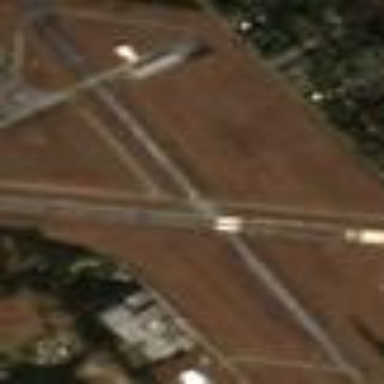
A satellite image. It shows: Runway surface made of asphalt at airport.